Question: Well, i was unable to find the ENTIRE answer here but i finally got what i was after. thanks very much for all of your help and patience.
i think i may have been having problems with using the int and Number types, upon closer inspection of my solution, i realised that Number was being used and not int. turns out number contains floating points and int doesn't. my numbers were probably rounding whenever i tried to fix this my self. for all i know, TDI's answer might have been spot on and the use of int for the padding might have accumulated rounded numbers.. Oh well, you learn something every day..
the correct code to constrain movie clips to a container movie clip (or sprite or whatever) in the fashion i was looking for is this:
'''
var picContainer:PicContainer = new PicContainer();
picContainer.x = stage.stageWidth / 2 - picContainer.width / 2;
picContainer.y = stage.stageHeight / 2 - picContainer.height / 2;
addChild(picContainer);
var totalPics:int = 17;
var pic:Pic = new Pic(); //make an instance just to get its width
var xRange:Number = picContainer.width - pic.width;
var spacing:Number = xRange / (totalPics - 1);
//A little optimization: only need to calculate this number ONCE:
var yLoc:Number = picContainer.height / 2 - pic.height / 2;
for(var i:int = 0; i < totalPics; i++) {
pic = new Pic();
pic.x = i * spacing;
pic.y = yLoc;
picContainer.addChild(pic);
}
'''
the logic is pretty simple, and i don't know why i couldn't get it my self, because i drew diagrams that say exactly this logic. however, i must not have put the numbers in the right places or i wouldn't have had to ask, would i ;P
as an added bonus (if anyone finds this thread looking for answers..)
you could also have the 'pic's fan out from the center point (but they'd still be in order of left to right) by using this code:
'''
var picContainer:PicContainer = new PicContainer();
picContainer.x = stage.stageWidth / 2 - picContainer.width / 2;
picContainer.y = stage.stageHeight / 2 - picContainer.height / 2;
addChild(picContainer);
var totalPics:int = 5;
var pic:Pic = new Pic(); //make an instance just to get its width
var padding:Number = (picContainer.width - (pic.width * totalPics)) / (totalPics + 1);
for(var i:int = 0; i < totalPics; i++) {
pic = new Pic();
pic.x = padding + i * (pic.width + padding);
pic.y = picContainer.height / 2 - pic.height / 2;
picContainer.addChild(pic);
}
'''
Try it out, these make for great thumbnail dock engines!
Well, there is some progress thanks to TDI but not a complete solution.
you see, the problem remains that the movie clips do not squash completely into the container, the last one or two are left sticking out.
'''
example:
'''

my revised code looks like this:
'''
var newPicContainer:picContainer = new picContainer();
var newPic:pic;
var picwidth:int = 100;
var amountofpics:int = 22;
var i:int;
//add a container
addChild(newPicContainer);
//center our container
newPicContainer.x = (stage.stageWidth/2)- (newPicContainer.width/2);
newPicContainer.y = (stage.stageHeight/2)- (newPicContainer.height/2);
var totalpicwidth:int = picwidth*amountofpics;
var totalpadding:int = newPicContainer.width - totalpicwidth;
var paddingbetween:int = (totalpadding / amountofpics);
for (i = 0; i < amountofpics; ++i)
{
//make a new mc called newPic(and i's value) eg. newPic1
this['newPic' + i] = new pic();
this['newPic' + i].width = picwidth;
//add our pic to the container
newPicContainer.addChild(this['newPic' + i]);
//set the new pics X
if (i != 0)
{
// if i is not 0, set newpic(i)s x to the previous pic plus the previous pics width and add our dynamic padding
this['newPic' + i].x = this['newPic' + (i-1)].x + picwidth + paddingbetween;
}
else
{
this['newPic' + i].x = 0;
}
}
'''
thanks again to anyone in advance!
Hello, First time posting here. I hope I'm not getting anything wrong . my problem is as follows:
I've got a pretty basic for loop that creates a 'thumbnail' and puts it next to the previous one (With a little padding) inside a containing movie clip.
'''
var newPicContainer:picContainer = new picContainer();
var newPic:pic;
var amount:int = 9;
var i:int;
//Add our container
addChild(newPicContainer);
//center our container
newPicContainer.x = (stage.stageWidth/2)- (newPicContainer.width/2);
newPicContainer.y = (stage.stageHeight/2)- (newPicContainer.height/2);
for (i = 0; i < amount; ++i)
{
newPic = new pic();
newPicContainer.addChild(newPic);
//just so i know it's adding them..
trace(newPic.thisOne);
newPic.thisOne = i;
// set this one to its self (+5 for padding..) Times, the amount already placed.
newPic.x = (newPic.width+5) *i;
}
'''
I'm wondering if there is some equation or 'magic math' that I can use to figure out what the length of the container is and have the 'thumbnails' be added relative to that number. basically squashing the thumbnails against each other to make them all fit inside..
something along the lines of:
'''
newPic.x = (newPic.width *i) - stuff here to make it know not to go past the containing width;
'''
I must admit i'm not too great with math and so this part of coding escapes me..
thanks to any takers in advance..
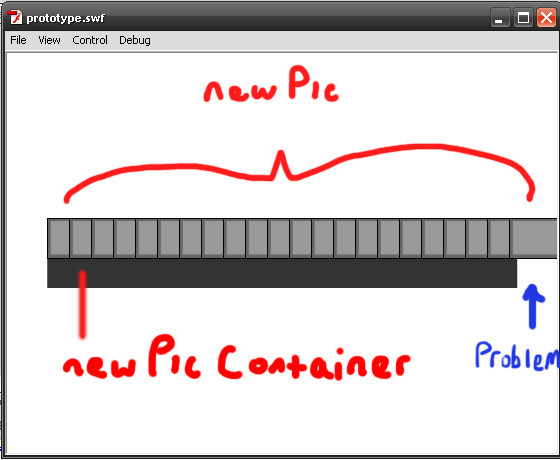
Answer: you can get the length of your container by either calling its width property explicitly:
'''
//Container Width
newPicContainer.width;
'''
or the newContainer is also the parent of the added pics:
'''
//Container Width
newPic.parent.width;
'''
then you need to get the total length occupied by you pics:
'''
var arrayOfPics:array = [pic1, pic2, pic3, pic4, pic5];
var picsWidth:Number;
for each (var element:pic in arrayOfPics)
picsWidth =+ element.width;
'''
after than you can subtract the length of the total pics from the container to know your available padding for separation:
'''
var totalPadding:Number = newPicContainer.width - picsWidth;
'''
now you can determine how much padding you can afford between the pics and both sides of the container by dividing the totalPadding by the number of pics, and add an extra padding for the end.
'''
var padding:Number = totalPadding / arrayOfPics.length + 1;
'''
now you can simply add your pics by including the padding
'''
for (var i:int = 0; i < arrayOfPics.length; i++)
{
newPicContainer.addChild(arrayOfPics[i]);
(i == 0) ? arrayOfPics[i].x = padding : arrayOfPics[i].x = arrayOfPics[i - 1].x + arrayOfPics[i - 1].width + padding;
}
'''